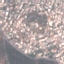
Label: Residential